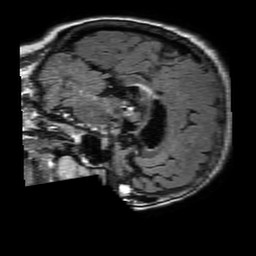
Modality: FLAIR
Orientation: sagittal
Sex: female
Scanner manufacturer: philips
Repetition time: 11 s
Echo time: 0.125 s